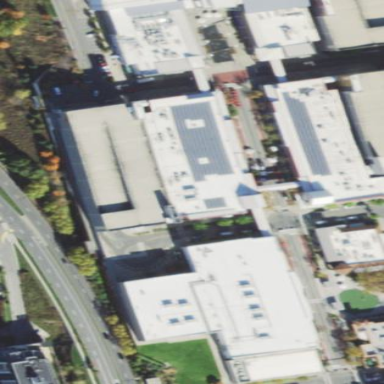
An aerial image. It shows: Commercial building.